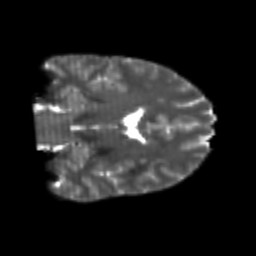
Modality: T2w
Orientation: coronal
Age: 25
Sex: male
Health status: healthy
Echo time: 0.074 s